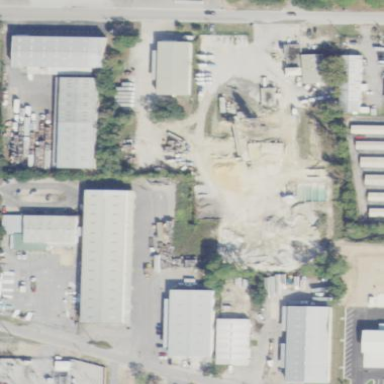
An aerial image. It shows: Industrial area with cement structures.